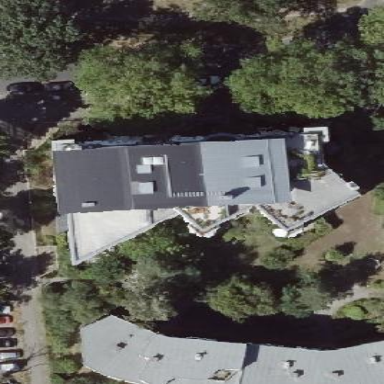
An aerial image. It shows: Flat-roofed apartment building.